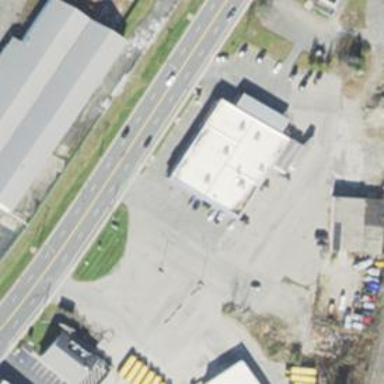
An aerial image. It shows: Retail building.